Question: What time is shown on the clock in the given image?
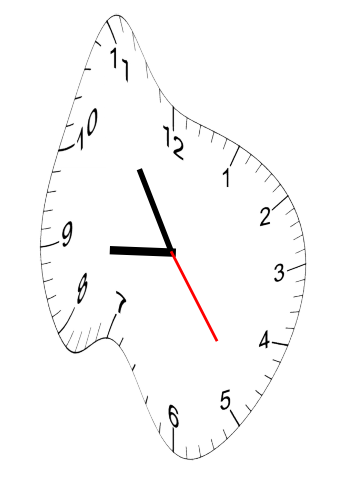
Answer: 08:54:24